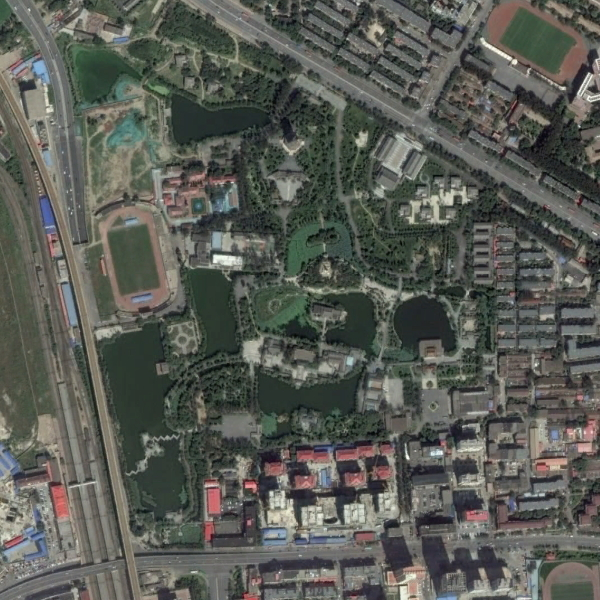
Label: Park